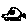
Label: car